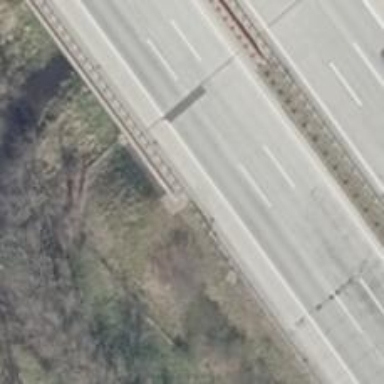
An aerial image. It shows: Concrete bridge located on motorway.